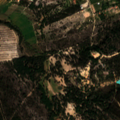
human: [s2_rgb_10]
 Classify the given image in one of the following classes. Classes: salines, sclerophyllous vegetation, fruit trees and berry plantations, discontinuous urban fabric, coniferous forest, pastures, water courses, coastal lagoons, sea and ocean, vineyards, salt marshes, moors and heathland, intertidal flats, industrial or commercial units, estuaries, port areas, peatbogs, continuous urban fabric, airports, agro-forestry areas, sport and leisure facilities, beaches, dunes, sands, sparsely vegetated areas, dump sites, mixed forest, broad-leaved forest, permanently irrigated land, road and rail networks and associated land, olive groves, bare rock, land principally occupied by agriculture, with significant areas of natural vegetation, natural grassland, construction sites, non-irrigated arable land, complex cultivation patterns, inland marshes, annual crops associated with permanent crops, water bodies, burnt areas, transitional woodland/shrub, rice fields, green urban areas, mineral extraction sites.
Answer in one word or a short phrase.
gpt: complex cultivation patterns, land principally occupied by agriculture, with significant areas of natural vegetation, coniferous forest, transitional woodland/shrub